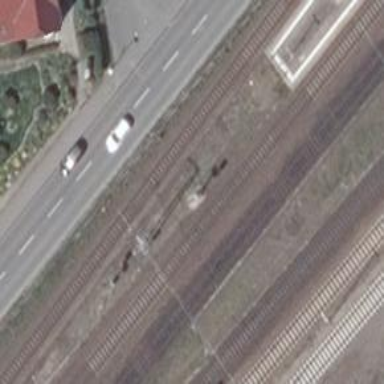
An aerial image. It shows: Railway signal.